Brain MRI, t2w sequence, axial 2D slice.
Patient: age 41, sex M, weight 95 kg, height 1.95 m
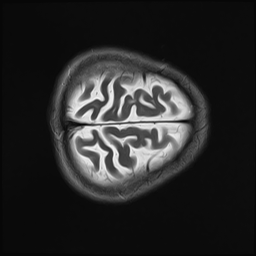